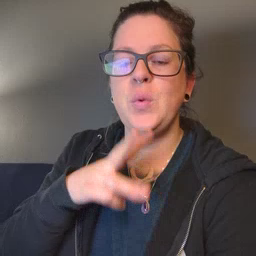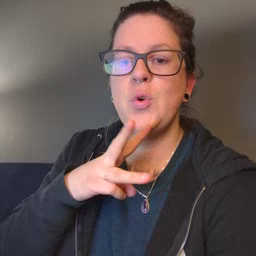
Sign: water